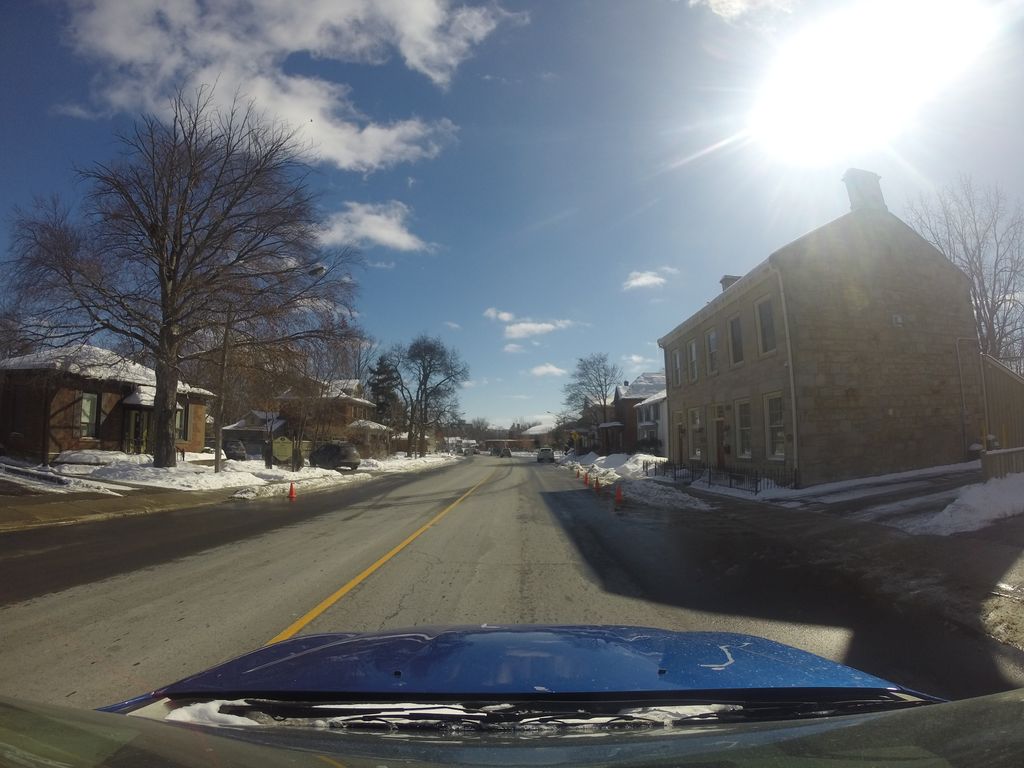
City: hamilton